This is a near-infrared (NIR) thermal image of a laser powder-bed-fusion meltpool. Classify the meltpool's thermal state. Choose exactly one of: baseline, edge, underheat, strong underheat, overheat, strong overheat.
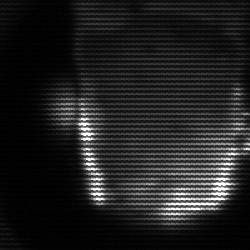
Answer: baseline